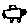
Label: car